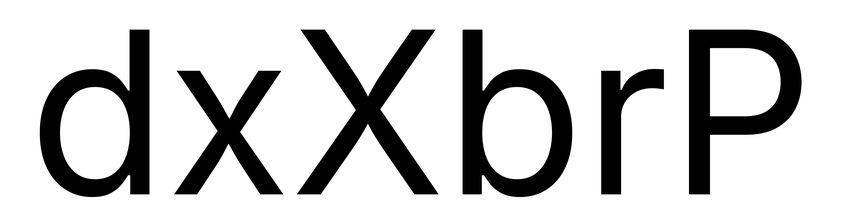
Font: Inter_Regular